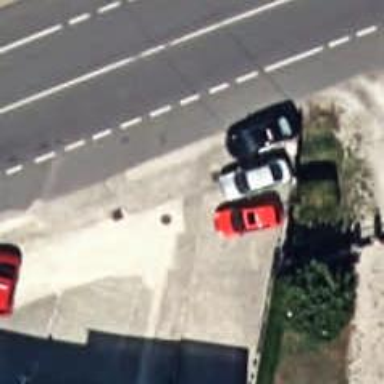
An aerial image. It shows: Car rental service.